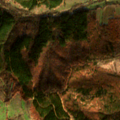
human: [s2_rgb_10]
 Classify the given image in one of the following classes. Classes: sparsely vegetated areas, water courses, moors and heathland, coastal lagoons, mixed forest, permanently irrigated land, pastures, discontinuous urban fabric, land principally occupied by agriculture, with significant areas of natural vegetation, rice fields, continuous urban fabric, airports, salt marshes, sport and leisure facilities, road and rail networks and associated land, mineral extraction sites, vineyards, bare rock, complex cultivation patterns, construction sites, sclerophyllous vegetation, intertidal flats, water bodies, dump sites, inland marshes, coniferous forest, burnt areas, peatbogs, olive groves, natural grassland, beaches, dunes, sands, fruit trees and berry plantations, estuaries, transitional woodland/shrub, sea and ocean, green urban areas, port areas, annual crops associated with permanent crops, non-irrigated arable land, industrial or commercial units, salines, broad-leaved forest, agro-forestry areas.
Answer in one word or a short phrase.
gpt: pastures, complex cultivation patterns, land principally occupied by agriculture, with significant areas of natural vegetation, broad-leaved forest, coniferous forest, mixed forest, transitional woodland/shrub